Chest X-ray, PA view. Patient: 23 years old, sex F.
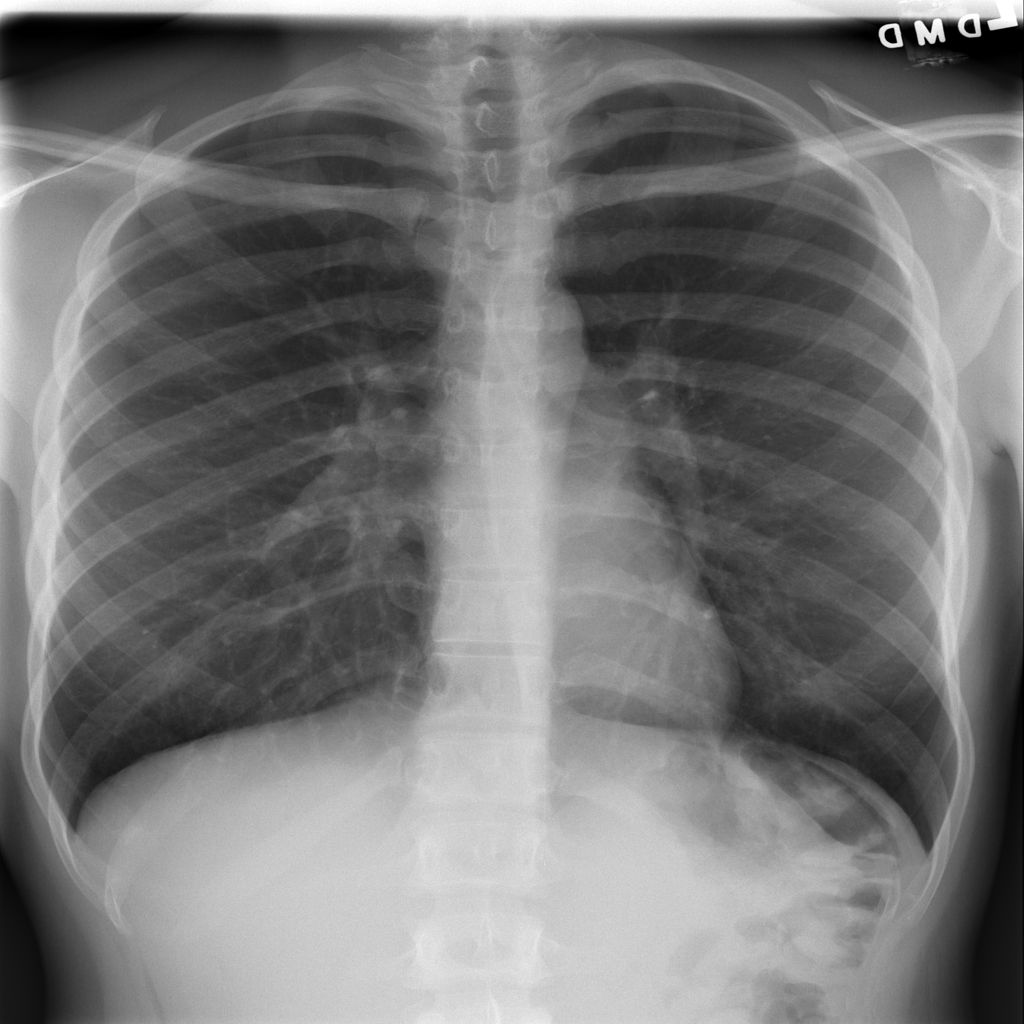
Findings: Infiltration